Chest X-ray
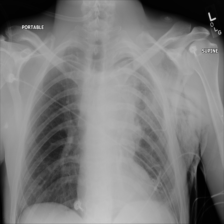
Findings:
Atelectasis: negative
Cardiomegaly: negative
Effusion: negative
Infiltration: negative
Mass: negative
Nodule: negative
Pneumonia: negative
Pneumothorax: positive
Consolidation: negative
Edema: negative
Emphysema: positive
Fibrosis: negative
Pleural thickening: negative
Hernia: negative